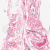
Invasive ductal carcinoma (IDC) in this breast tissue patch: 0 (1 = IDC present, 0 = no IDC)